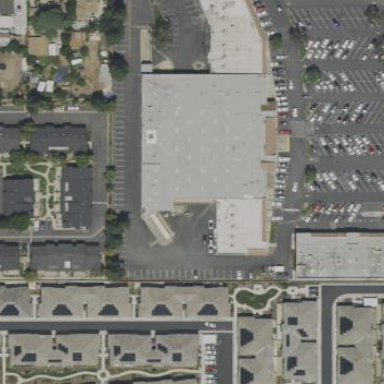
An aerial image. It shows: Supermarket building.